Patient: sex M, age 46
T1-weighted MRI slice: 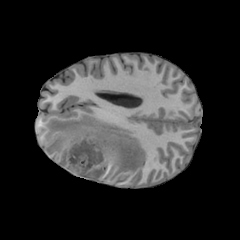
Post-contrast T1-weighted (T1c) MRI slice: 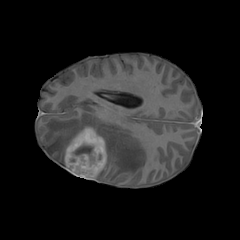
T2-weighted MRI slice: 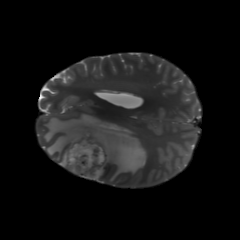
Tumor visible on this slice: yes
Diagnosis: Glioblastoma, IDH-wildtype
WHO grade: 4